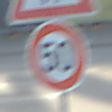
Verkehrszeichen: Geschwindigkeit50
Zusatzzeichen oben: EinseitigVerengteFahrbahnRechts
Umgebung: Outdoor, Suburban
Tageszeit: MorningAfternoon
Wetter: PartlyCloudy
Licht: Natural
Jahreszeit: NotSpecified
Kontrast: HighContrast